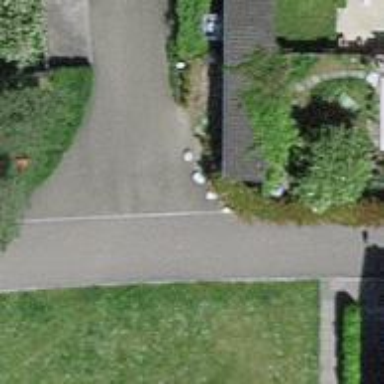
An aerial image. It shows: Asphalt footway.